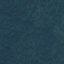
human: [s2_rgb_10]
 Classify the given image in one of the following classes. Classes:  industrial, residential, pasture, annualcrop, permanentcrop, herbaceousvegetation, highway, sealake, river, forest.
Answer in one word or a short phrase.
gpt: Forest